Question: How do you filter PropertyGrid dropdown list in WinForms vb.net?
I have PropertyGrid dropdown list pre-filled 10 - 20 items and no idea how to remove at list 11 items.
Any ideas? Regards.

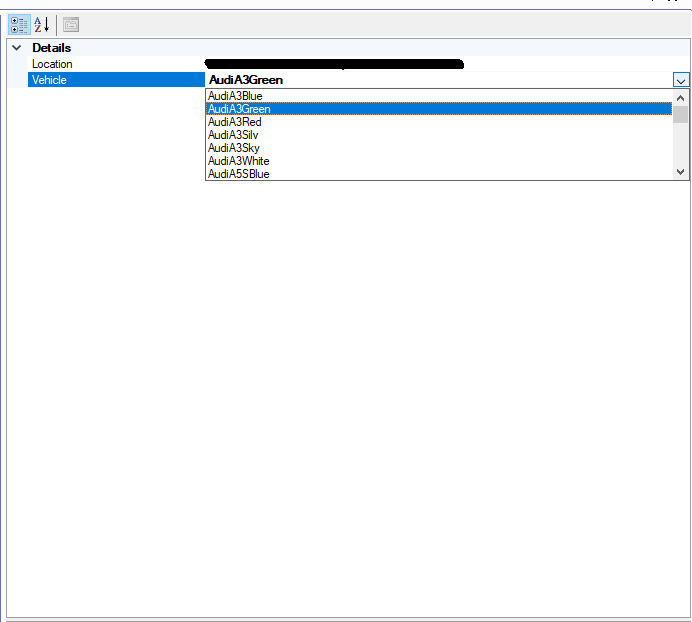
Answer: if the list repeating the items:
'command.Parameters.Clear()'
this will clear the list in every post back